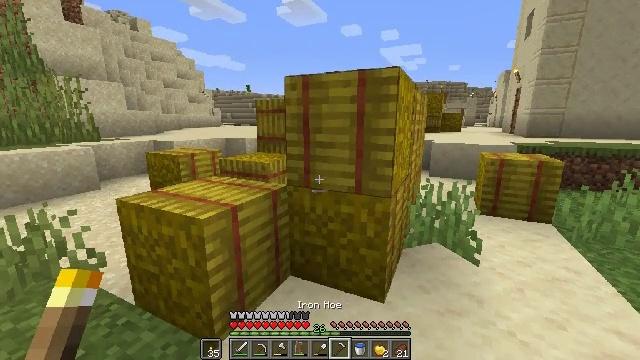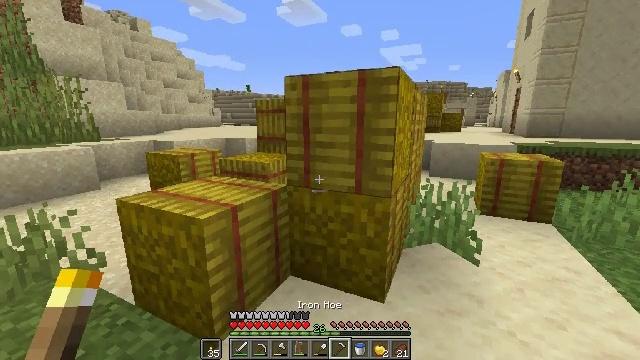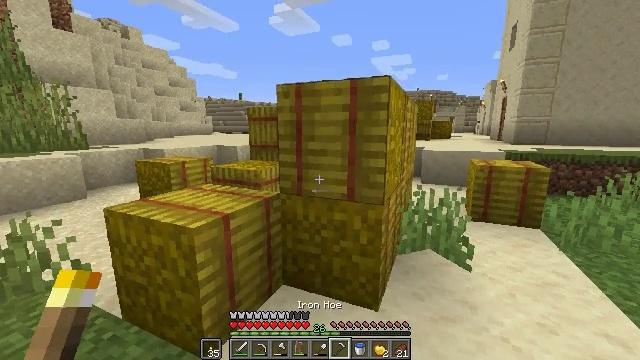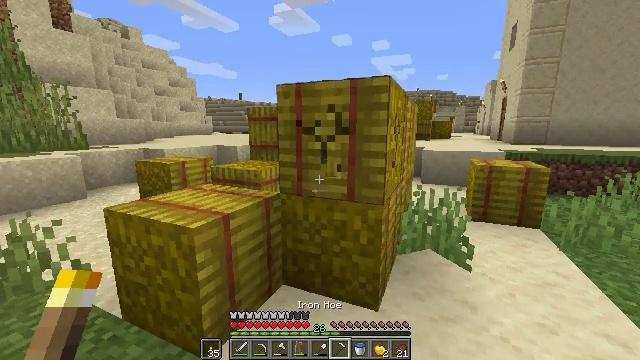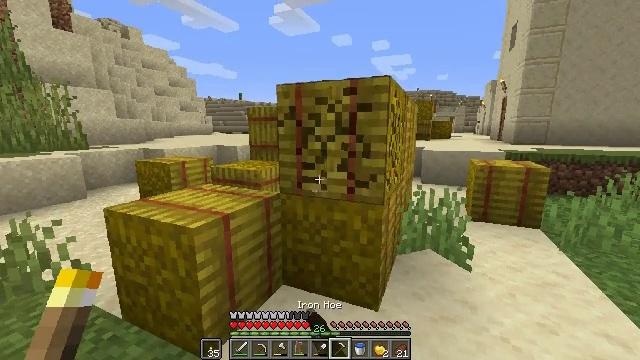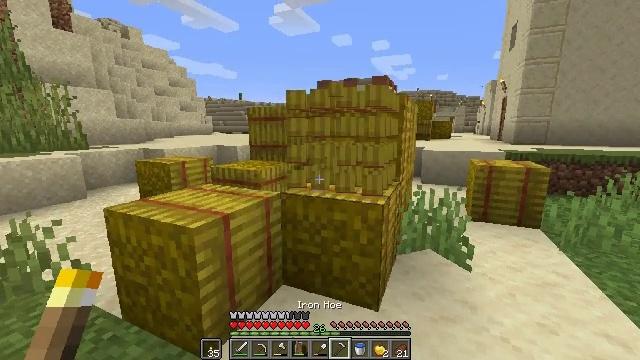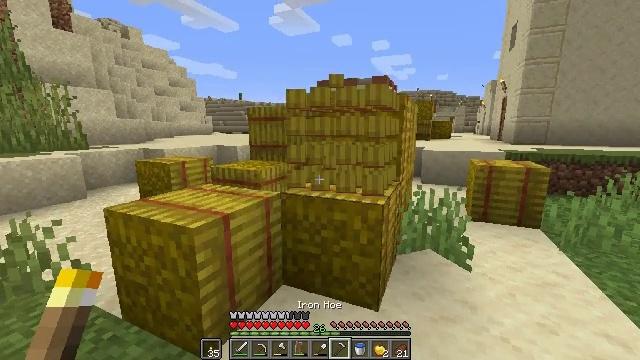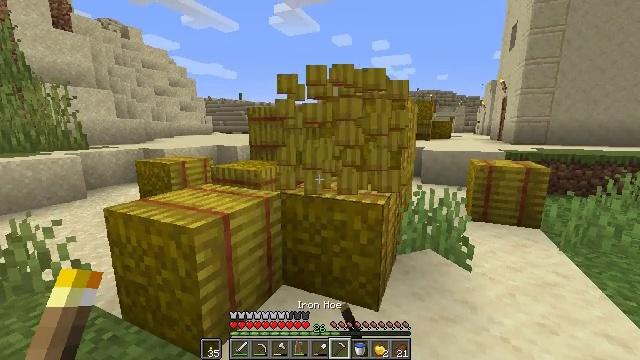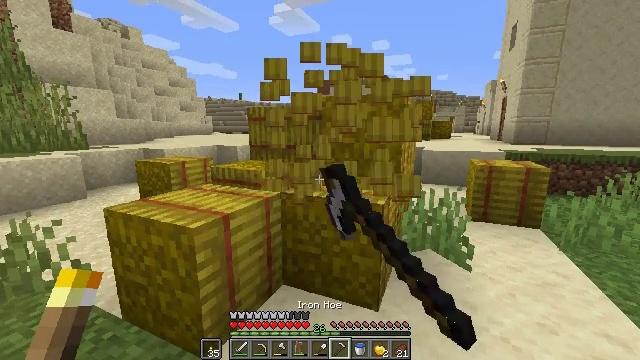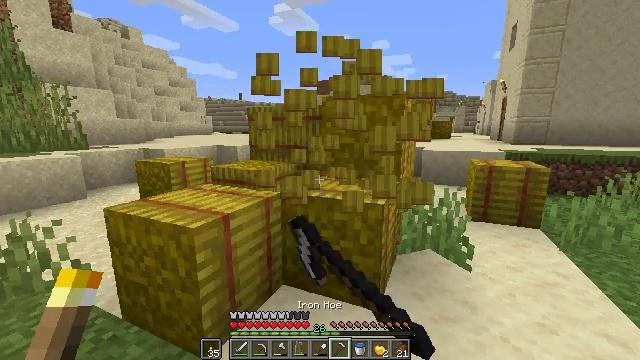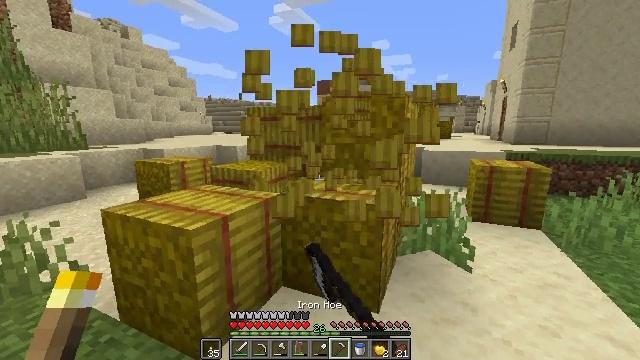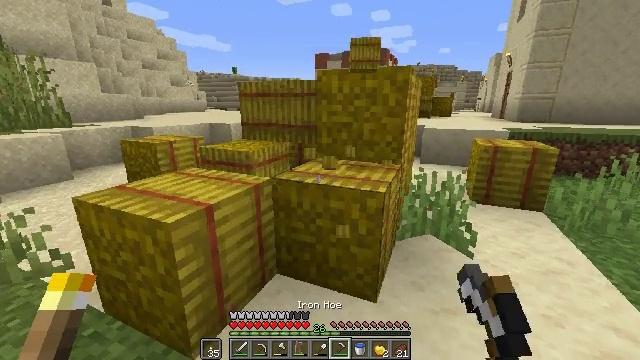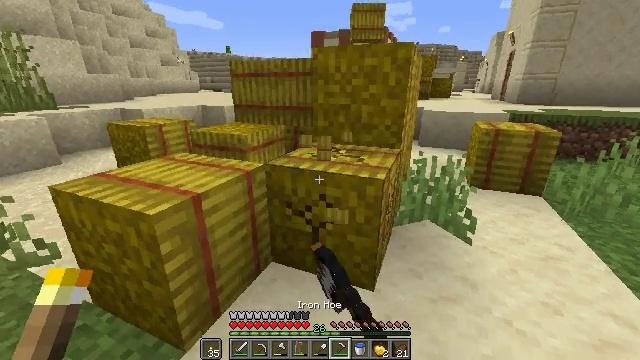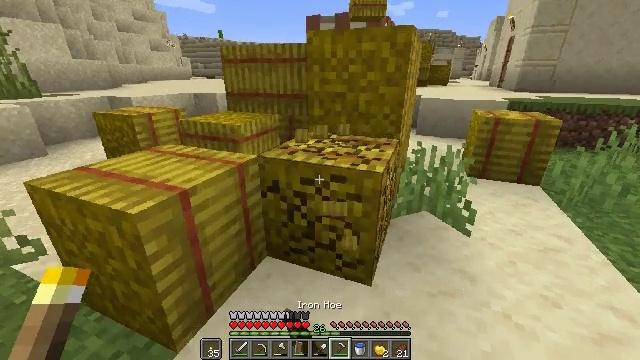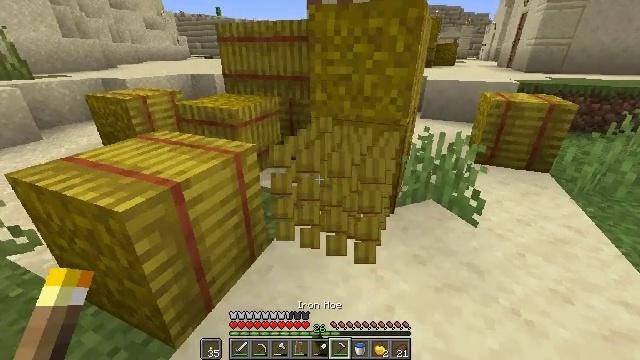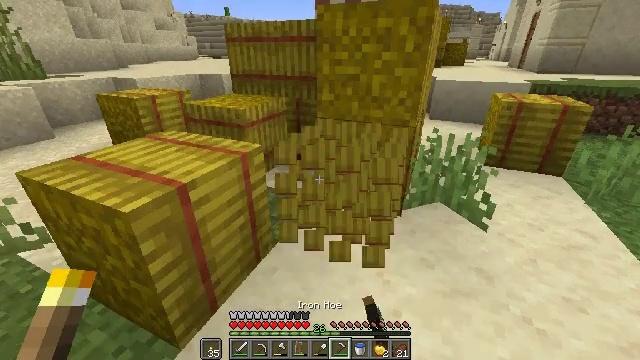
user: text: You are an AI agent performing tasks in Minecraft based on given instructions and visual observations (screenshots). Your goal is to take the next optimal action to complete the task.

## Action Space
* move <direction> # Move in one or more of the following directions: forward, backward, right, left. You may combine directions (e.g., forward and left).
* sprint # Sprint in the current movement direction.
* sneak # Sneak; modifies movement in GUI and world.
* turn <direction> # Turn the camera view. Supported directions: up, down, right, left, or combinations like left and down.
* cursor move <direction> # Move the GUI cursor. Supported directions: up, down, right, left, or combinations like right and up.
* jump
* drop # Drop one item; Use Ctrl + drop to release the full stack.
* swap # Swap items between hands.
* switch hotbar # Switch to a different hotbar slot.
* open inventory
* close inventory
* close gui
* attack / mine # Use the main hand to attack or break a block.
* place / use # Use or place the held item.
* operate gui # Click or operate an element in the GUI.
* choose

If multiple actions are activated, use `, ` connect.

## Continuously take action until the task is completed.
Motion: motion action
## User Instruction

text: Harvest hay blocks from the village.
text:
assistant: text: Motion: no_op
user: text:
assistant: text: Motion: turn right and up
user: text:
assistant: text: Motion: attack / mine
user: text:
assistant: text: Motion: attack / mine
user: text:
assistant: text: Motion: attack / mine
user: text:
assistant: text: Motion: attack / mine
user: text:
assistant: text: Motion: attack / mine
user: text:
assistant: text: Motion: attack / mine
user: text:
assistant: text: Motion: attack / mine
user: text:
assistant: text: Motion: move forward, attack / mine
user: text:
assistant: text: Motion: move forward, turn down, attack / mine
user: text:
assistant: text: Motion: move forward, turn down, attack / mine
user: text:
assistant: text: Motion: turn down, attack / mine
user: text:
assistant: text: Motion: turn down, attack / mine
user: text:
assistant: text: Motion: turn left, attack / mine
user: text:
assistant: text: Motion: attack / mine
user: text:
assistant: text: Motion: attack / mine
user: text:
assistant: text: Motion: attack / mine
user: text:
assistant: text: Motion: attack / mine
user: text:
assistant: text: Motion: attack / mine
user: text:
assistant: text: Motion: move forward, turn left, attack / mine
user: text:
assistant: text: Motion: move forward, turn left and down, attack / mine
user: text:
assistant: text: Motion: turn left and down, attack / mine
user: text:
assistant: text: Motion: attack / mine
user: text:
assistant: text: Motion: turn right, attack / mine
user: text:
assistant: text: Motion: turn right, attack / mine
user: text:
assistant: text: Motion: turn right, attack / mine
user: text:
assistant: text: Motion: move forward, turn right, attack / mine
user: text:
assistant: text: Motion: move forward, turn right and up, attack / mine
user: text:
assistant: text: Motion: move forward, turn right and up, attack / mine